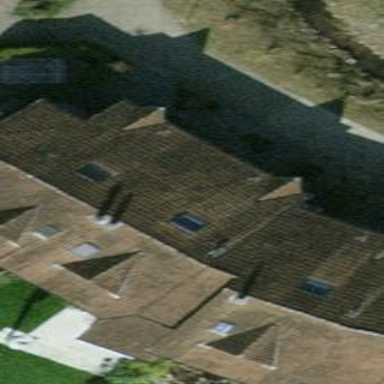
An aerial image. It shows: Terrace building.